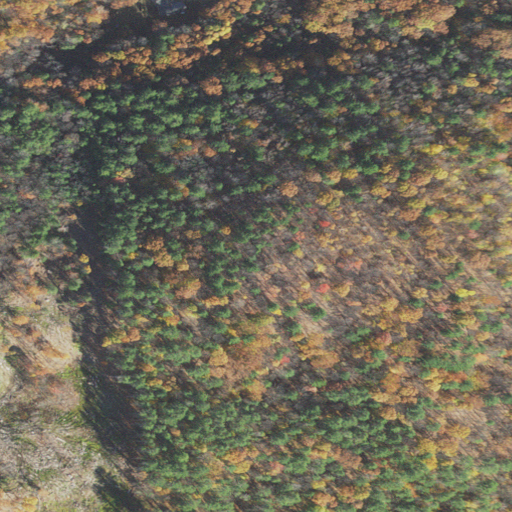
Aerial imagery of mountain in New Hampshire named Pinball Hill containing mixed forest, evergreen forest, deciduous forest, and grassland